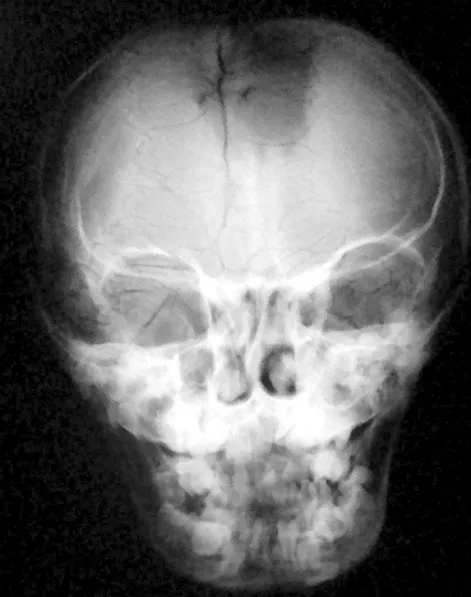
PA view head of 9 years old male with cleidocranial dysplasia showing open metopic fontanelle and suture with numerous Wormian bones.
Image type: radiology (x_ray)